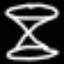
Label: hourglass